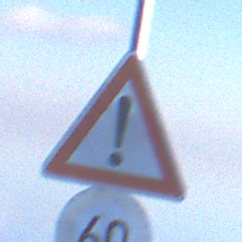
Verkehrszeichen: Gefahrenstelle
Zusatzzeichen unten: Geschwindigkeit60
Umgebung: Outdoor, Nature
Tageszeit: MorningAfternoon
Wetter: PartlyCloudy
Licht: Natural
Jahreszeit: NotSpecified
Kontrast: HighContrast